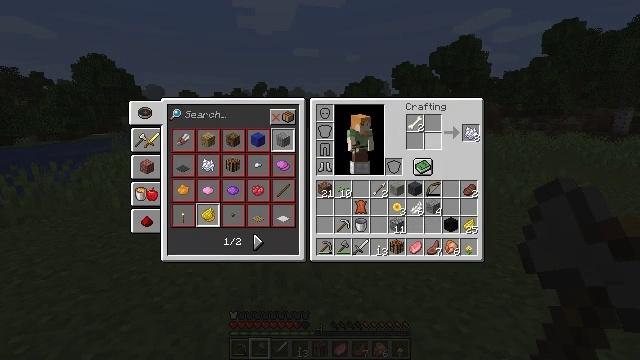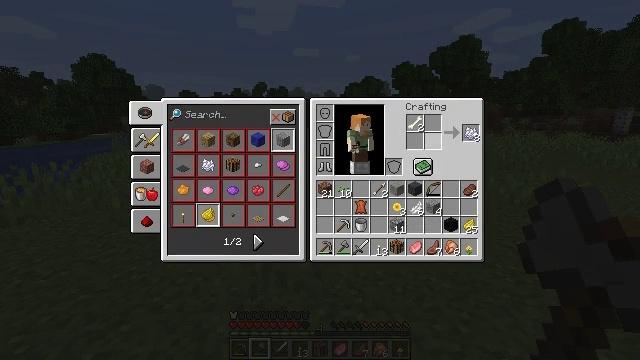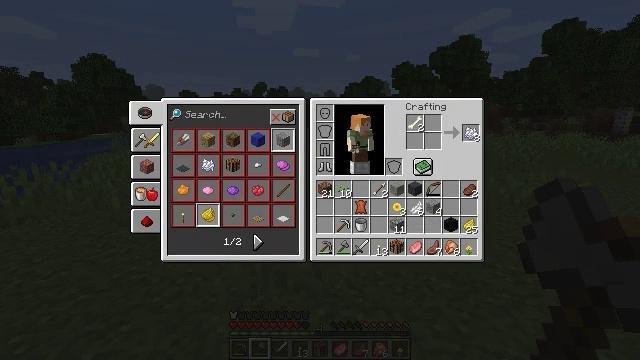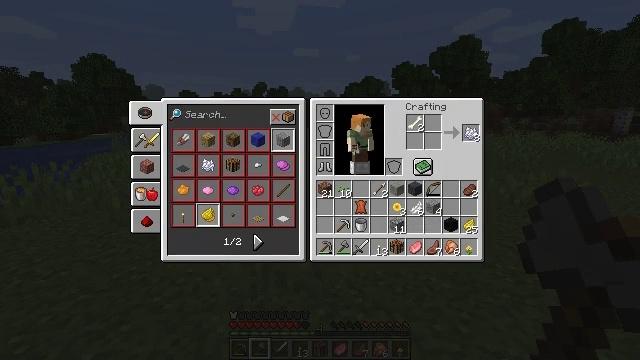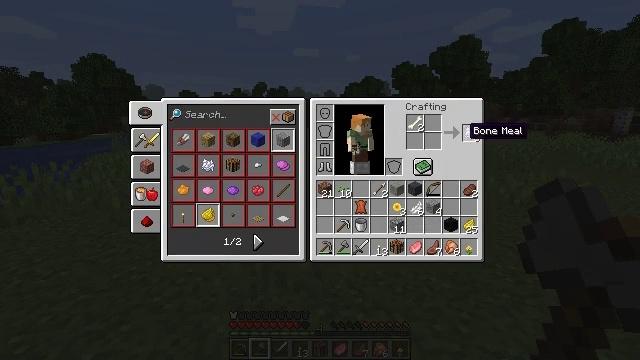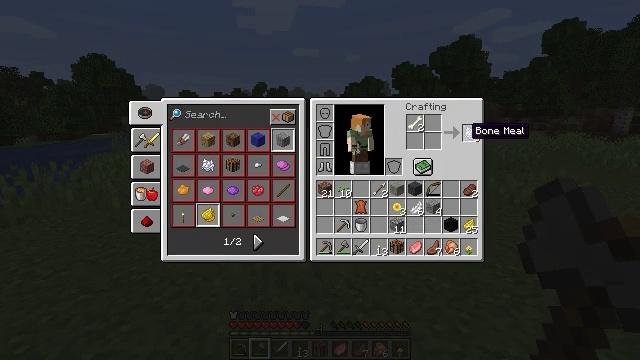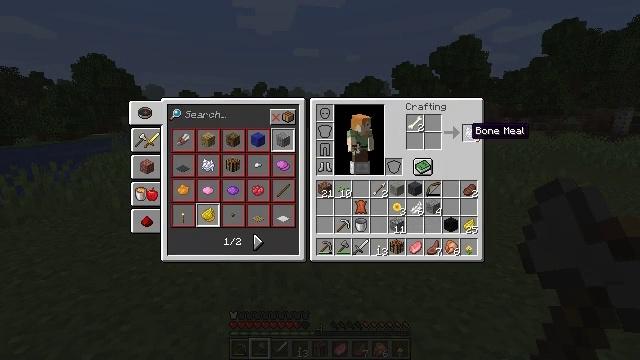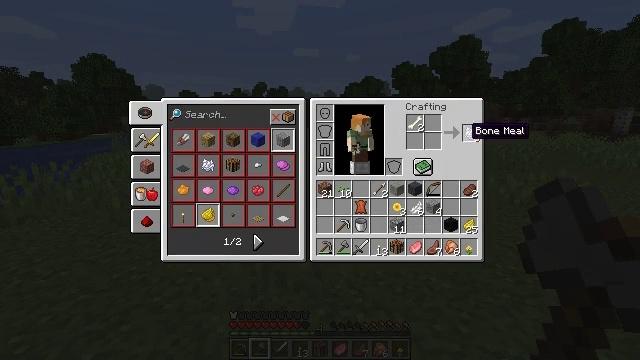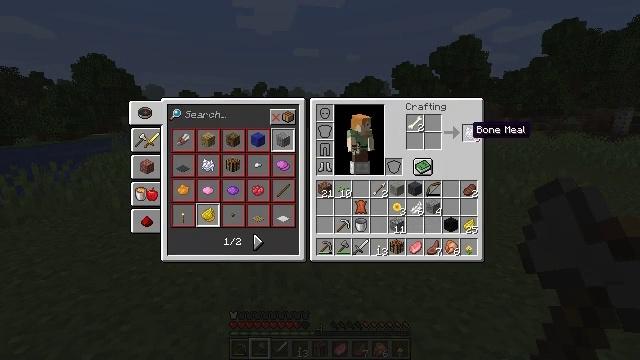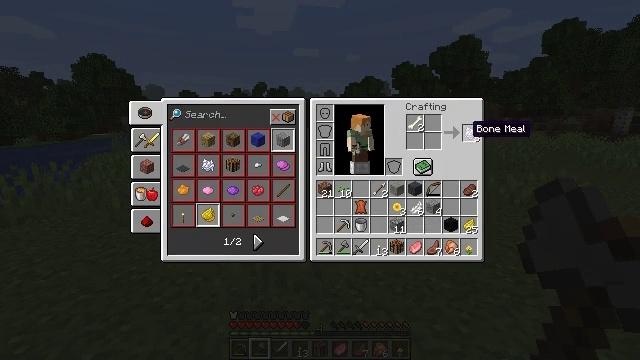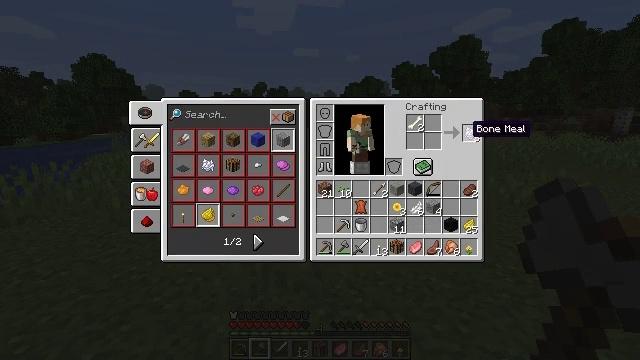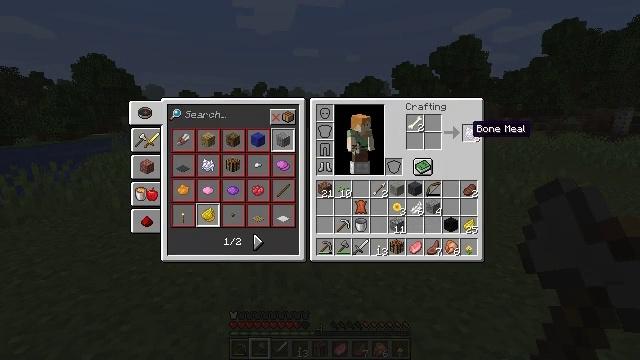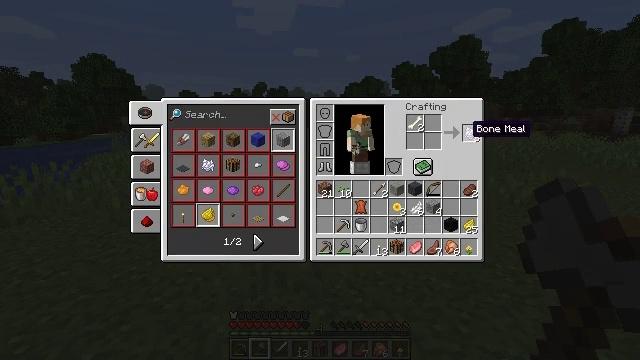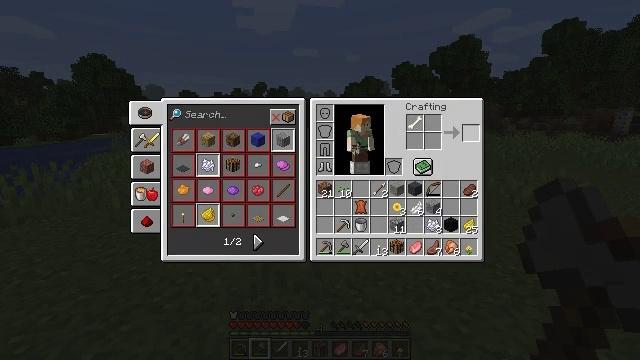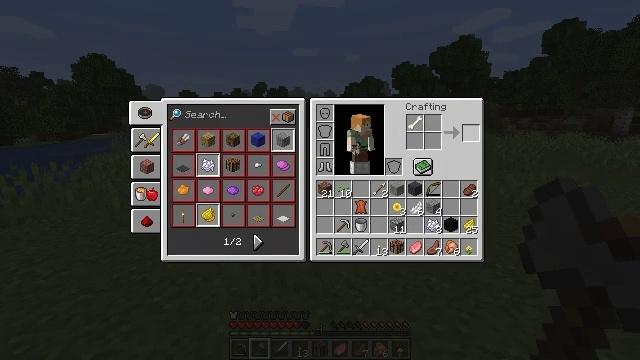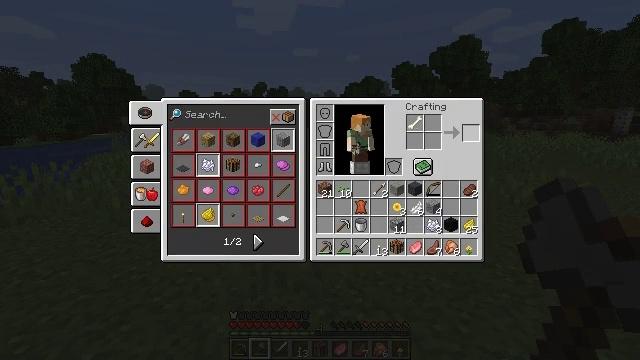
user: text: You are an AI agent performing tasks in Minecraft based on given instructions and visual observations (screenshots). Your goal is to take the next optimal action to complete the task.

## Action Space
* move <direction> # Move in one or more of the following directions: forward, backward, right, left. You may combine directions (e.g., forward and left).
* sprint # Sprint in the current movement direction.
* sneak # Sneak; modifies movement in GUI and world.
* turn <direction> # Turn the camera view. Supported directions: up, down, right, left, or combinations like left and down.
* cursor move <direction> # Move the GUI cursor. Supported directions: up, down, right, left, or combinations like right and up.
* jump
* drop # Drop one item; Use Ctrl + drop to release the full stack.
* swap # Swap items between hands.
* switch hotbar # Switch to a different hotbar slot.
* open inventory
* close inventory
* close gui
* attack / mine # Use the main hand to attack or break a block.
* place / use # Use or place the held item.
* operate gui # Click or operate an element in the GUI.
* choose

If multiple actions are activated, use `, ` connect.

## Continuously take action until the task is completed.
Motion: motion action
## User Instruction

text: Use the crafting interface to create bone meal.
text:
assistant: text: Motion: no_op
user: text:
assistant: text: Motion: cursor move right
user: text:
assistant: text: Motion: cursor move right
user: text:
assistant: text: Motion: cursor move right
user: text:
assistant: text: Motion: no_op
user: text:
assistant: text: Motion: no_op
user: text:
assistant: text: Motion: no_op
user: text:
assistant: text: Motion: no_op
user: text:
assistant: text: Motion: no_op
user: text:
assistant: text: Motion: sneak
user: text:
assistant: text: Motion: sneak
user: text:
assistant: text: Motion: sneak
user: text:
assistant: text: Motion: sneak, operate gui
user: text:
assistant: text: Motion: sneak, operate gui
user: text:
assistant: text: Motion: sneak
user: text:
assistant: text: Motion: sneak
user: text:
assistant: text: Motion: sneak
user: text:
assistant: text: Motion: no_op